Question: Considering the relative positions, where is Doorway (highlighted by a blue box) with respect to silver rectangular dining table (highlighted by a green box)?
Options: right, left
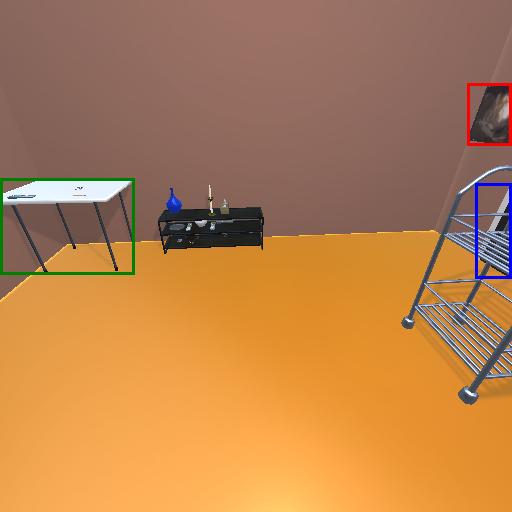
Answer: right